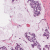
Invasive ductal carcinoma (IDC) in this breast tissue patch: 1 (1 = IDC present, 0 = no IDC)